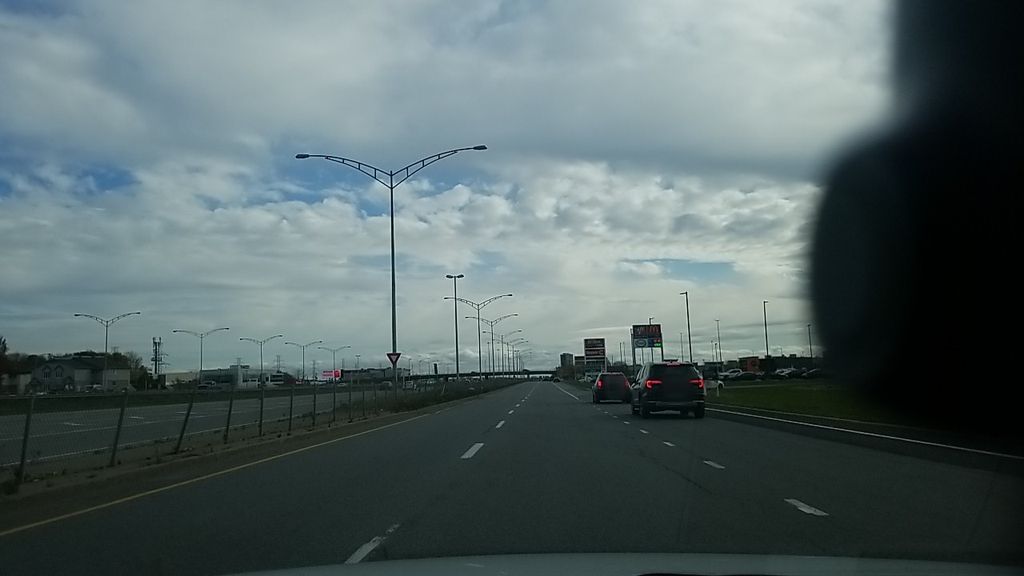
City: montreal